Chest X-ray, PA view. Patient: 53 years old, sex F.
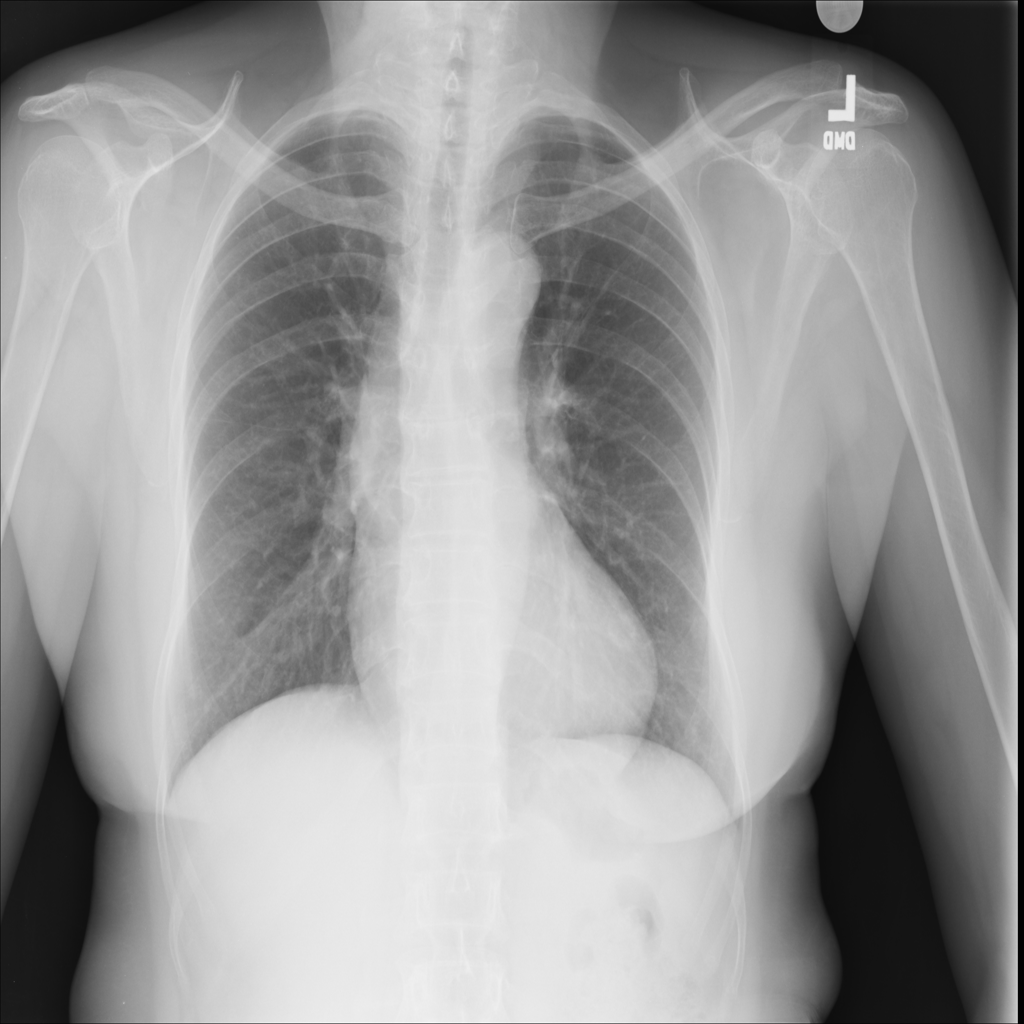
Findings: No Finding